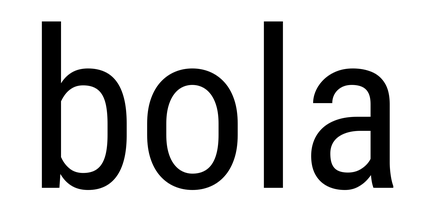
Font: Roboto_Condensed_Regular